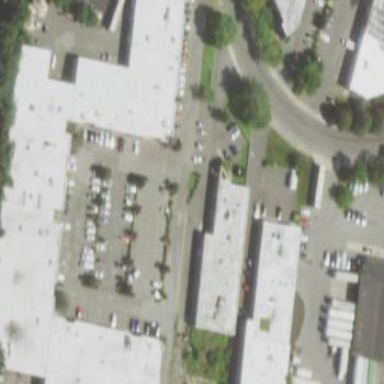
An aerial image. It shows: Commercial building.